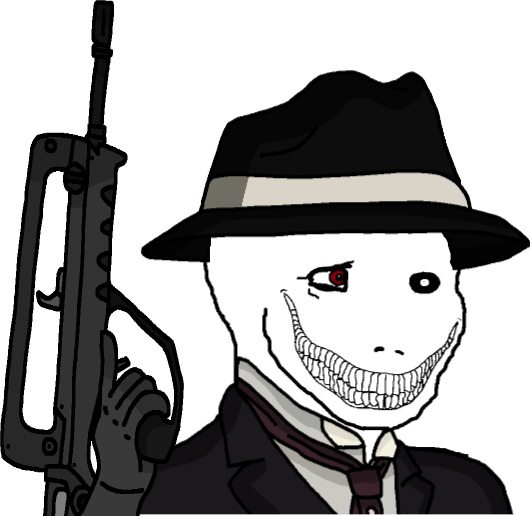
Label: 5_Oomer